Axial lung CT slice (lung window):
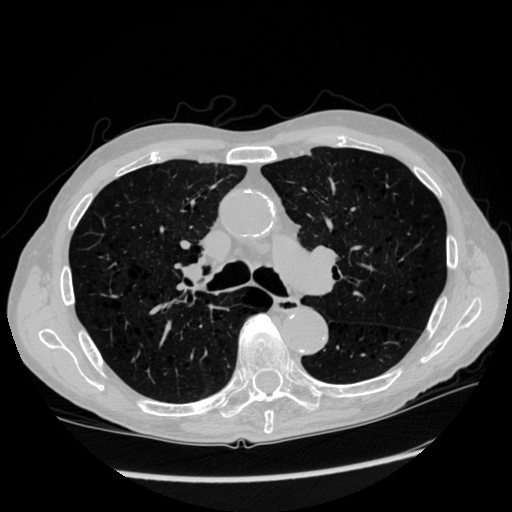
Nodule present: no